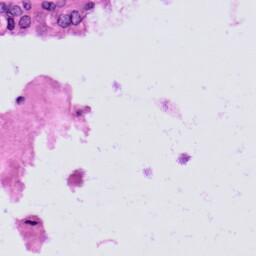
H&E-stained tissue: Prostate